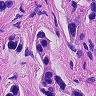
Metastatic tissue present: yes